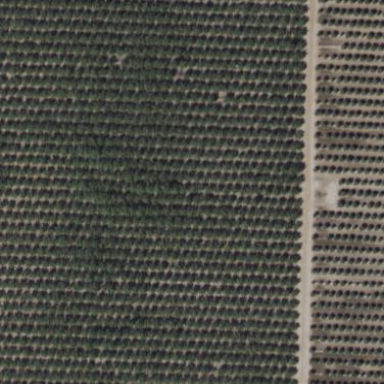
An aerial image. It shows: Orchard filled with almond trees.